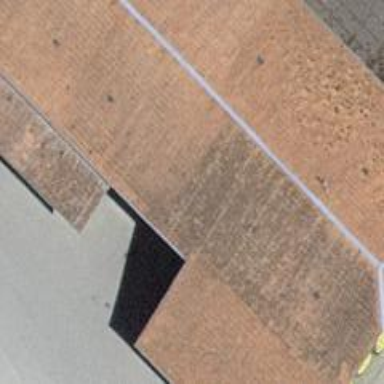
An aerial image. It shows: Rural barn.